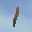
Label: 1